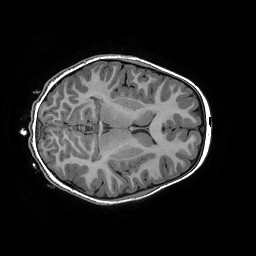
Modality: T1w
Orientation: axial
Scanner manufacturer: ge
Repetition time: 0.008096 s
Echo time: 0.00318 s